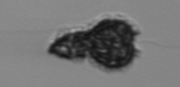
Label: Syracosphaera_pulchra